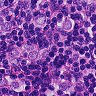
Metastatic tissue present: yes